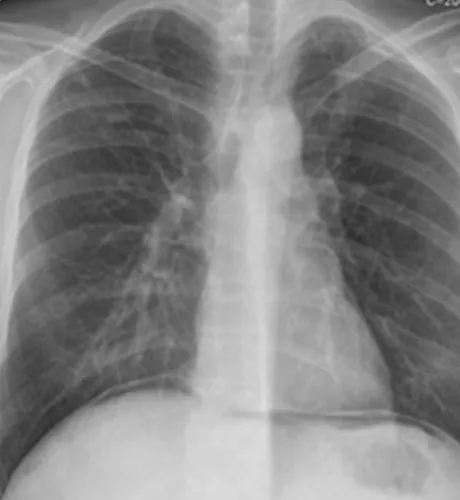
Thoracic radiography with pneumoperitoneum.
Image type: radiology (x_ray)